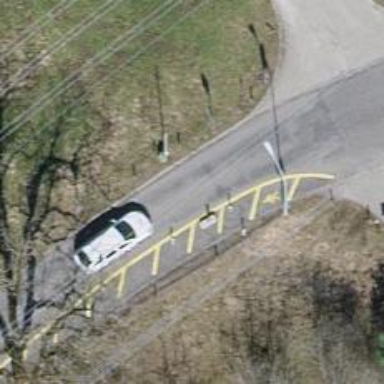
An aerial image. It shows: Lift gate barrier.